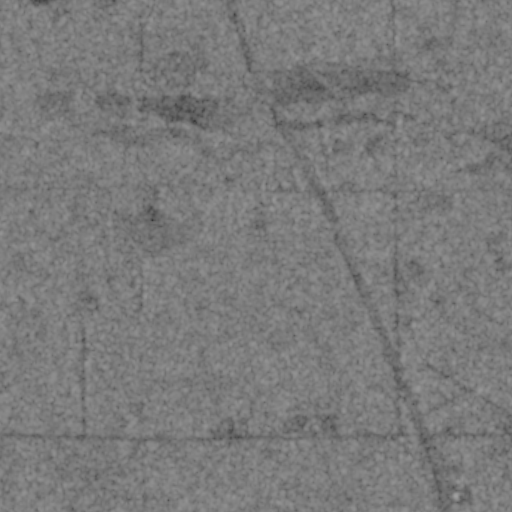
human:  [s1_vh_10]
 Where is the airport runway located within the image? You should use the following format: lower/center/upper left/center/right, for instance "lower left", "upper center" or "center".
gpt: The airport runway is located in the lower right of the image.
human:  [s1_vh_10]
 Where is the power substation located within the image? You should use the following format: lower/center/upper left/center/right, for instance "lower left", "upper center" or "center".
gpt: The power substation is located in the lower right of the image.
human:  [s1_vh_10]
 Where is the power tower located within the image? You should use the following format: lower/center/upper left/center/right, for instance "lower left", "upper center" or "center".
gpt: There is no power tower in the image.

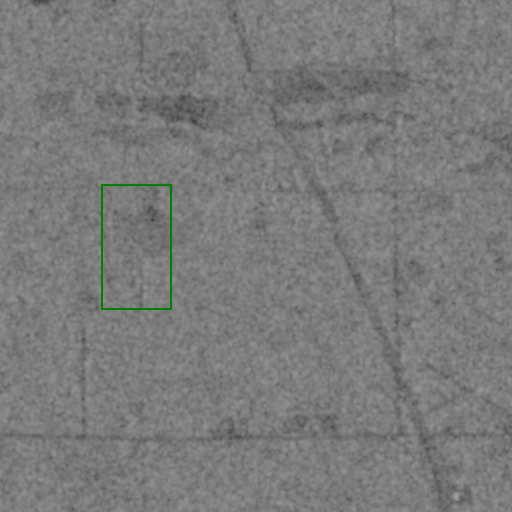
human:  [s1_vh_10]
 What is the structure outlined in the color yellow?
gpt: There is no yellow outline.
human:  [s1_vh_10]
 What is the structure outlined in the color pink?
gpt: There is no structure outlined in pink.